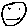
Label: smiley face